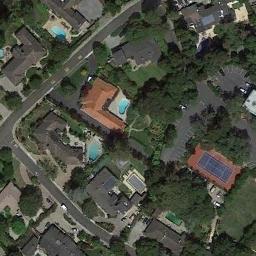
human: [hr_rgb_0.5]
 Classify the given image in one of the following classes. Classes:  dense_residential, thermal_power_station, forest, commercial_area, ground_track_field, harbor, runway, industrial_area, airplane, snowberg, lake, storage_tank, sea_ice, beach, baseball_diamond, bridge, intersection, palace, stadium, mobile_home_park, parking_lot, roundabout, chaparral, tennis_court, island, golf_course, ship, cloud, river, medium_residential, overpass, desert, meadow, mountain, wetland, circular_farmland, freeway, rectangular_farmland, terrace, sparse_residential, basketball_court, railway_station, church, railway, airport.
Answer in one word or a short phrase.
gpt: tennis_court